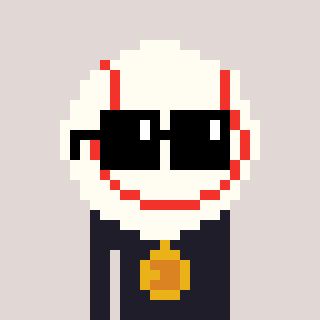
a pixel art character with square black sunglasses, a baseball ball-shaped head and a grayscale-colored body on a warm background